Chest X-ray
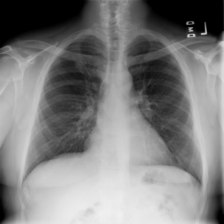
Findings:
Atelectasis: negative
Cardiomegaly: negative
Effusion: negative
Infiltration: negative
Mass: negative
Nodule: negative
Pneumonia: negative
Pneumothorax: negative
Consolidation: negative
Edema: negative
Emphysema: negative
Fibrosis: negative
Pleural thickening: negative
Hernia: negative